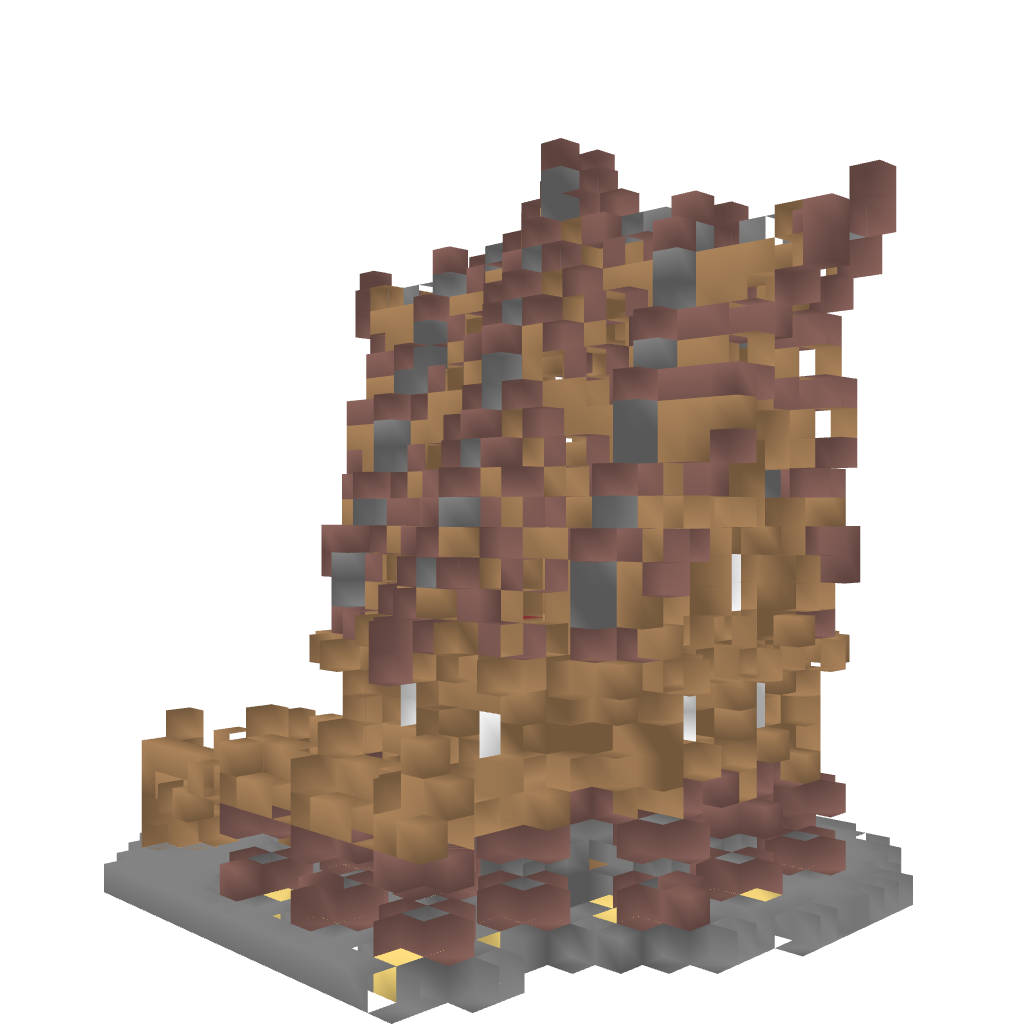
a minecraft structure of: Nordic House high quality